You are looking at the continuous-wavelet transform of a rotating shaft's vibration signal. Determine the machine's mechanical condition. Answer with exactly one of: normal, misalignment, unbalance, looseness.
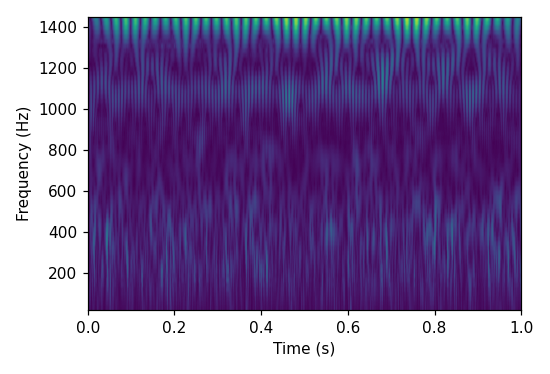
Answer: unbalance